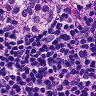
Metastatic tissue present: yes